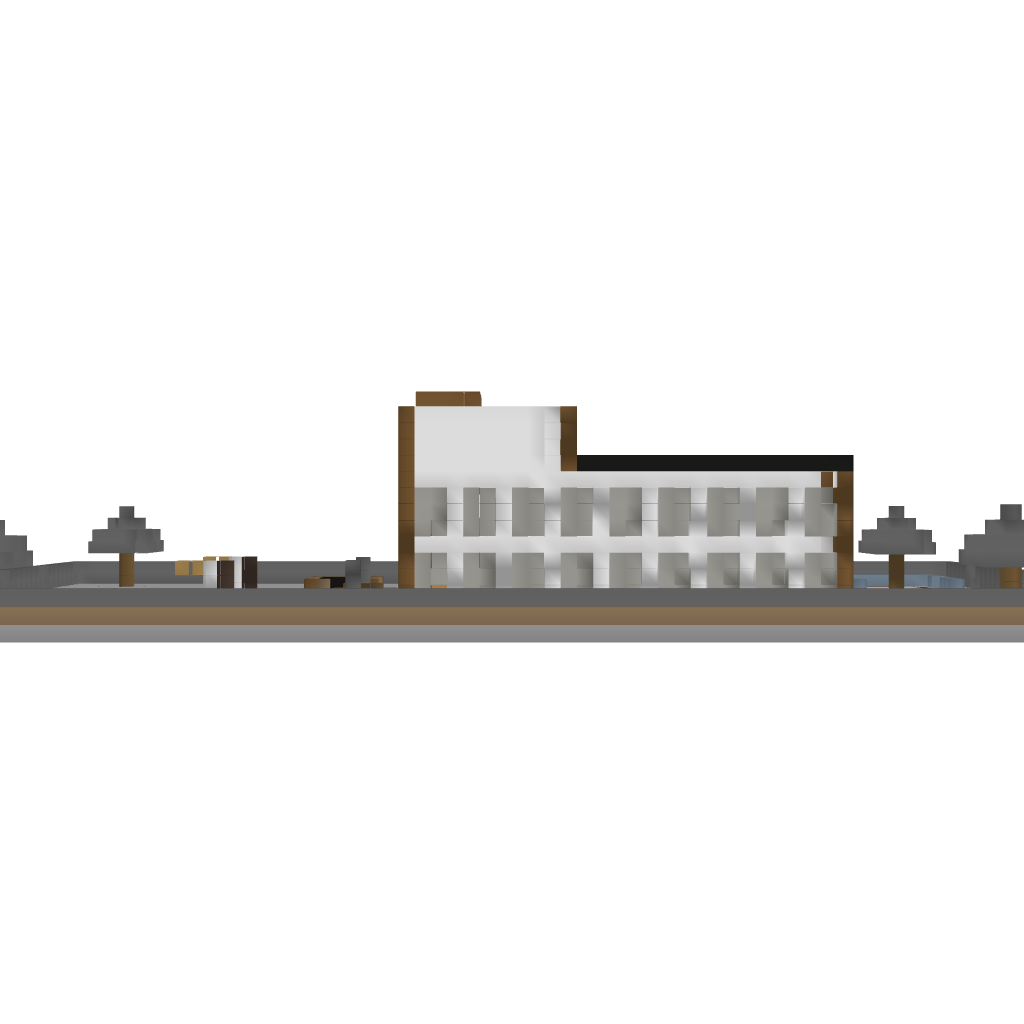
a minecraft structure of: Iron Mansion